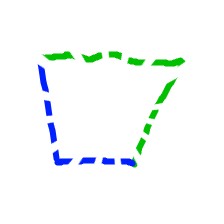
Shape: trapezoid